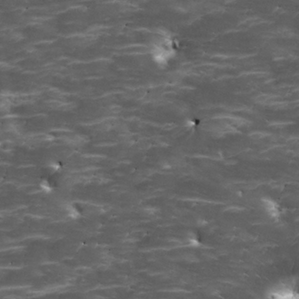
Label: non_frost